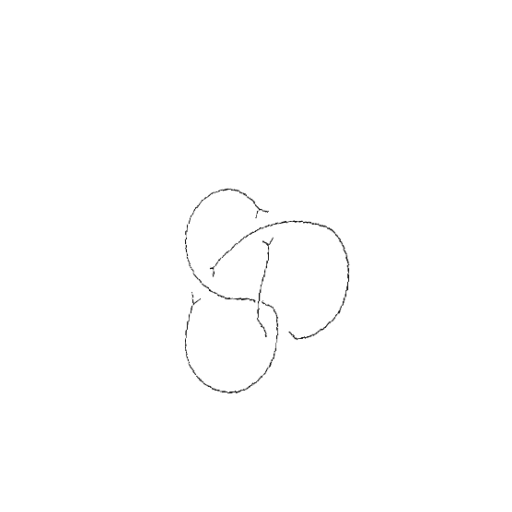
Crossing number: 4